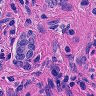
Metastatic tissue present: yes